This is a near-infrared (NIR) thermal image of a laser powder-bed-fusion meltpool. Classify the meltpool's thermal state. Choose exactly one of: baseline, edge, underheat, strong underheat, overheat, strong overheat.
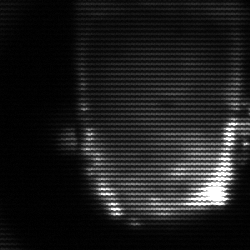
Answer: baseline